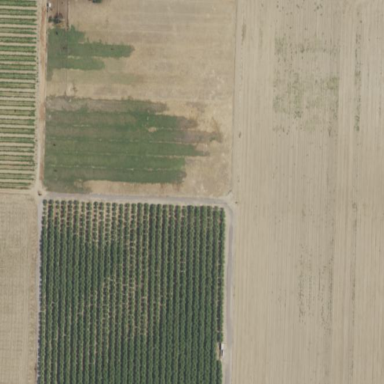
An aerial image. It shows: Orchard with field cropland.